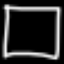
Label: square